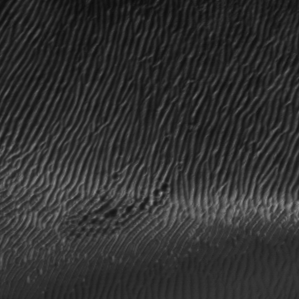
Label: frost